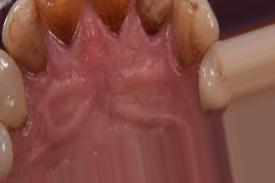
Condition: Tooth Discoloration